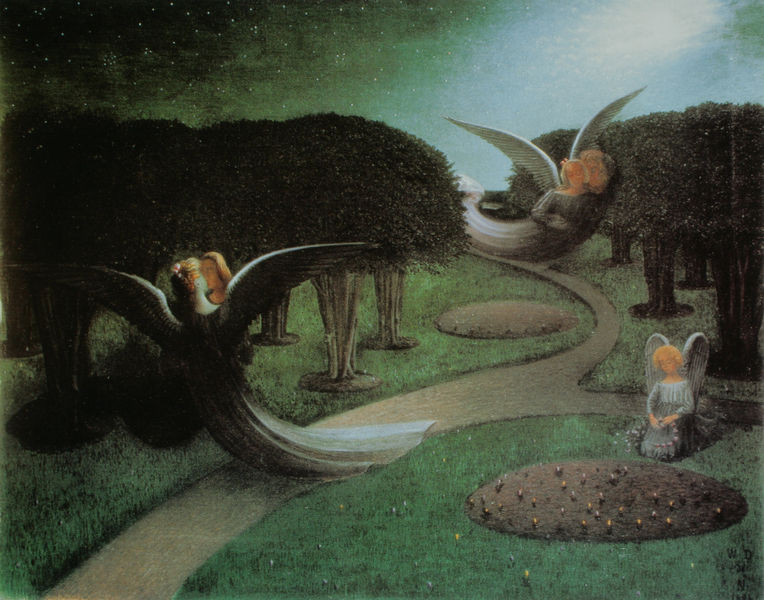
Titel: Engel der Nacht
Künstler: William Degouve de Nuncques
Standort: Otterlo
Institution: Kröller-Müller Museum
Schlagwörter: baum, blau, blätter, dunkel, flügel, gemälde, himmel, laub, schatten, weiß, wolken, bäume, grün, landschaft, teich, abend, bewegung, blumen, braun, frau, geschwungen, grau, hell, kleider, licht, nacht, orange, schwarz, szene, türkis, anlage, gras, park, rasen, schleier, weg, wiese, naive malerei, symbolismus, blond, gefieder, öl, baumstamm, erde, ferne, hügel, natur, stamm, weite, pfad, wege, wiesen, gewand, gold, haare, drei, gewänder, kind, paar, pflanzen, traurig, wald, fliegen, rund, engel, garten, nachthimmel, schwung, schleppe, kuss, küssen, liebe, umarmung, modern, allee, naiv, blümchen, rand, figuren, luft, stämme, max ernst, surrealismus, rothaarig, paradies, mond, stern, flug, ideal, schweben, kreuzung, lichtung, traum, hocken, abendhimmel, sterne, sternenhimmel, illustration, knien, dynamik, fliegend, laubbaum, beten, kranz, puppen, kurve, liebespaar, verschwommen, rotblond, romantisch, laubwald, böcklin, wesen, knieend, kniend, märchen, knieen, laubbäume, blumenkranz, beet, beete, blumenbeet, heilige, wiesenblumen, heilig, geflügelt, waldweg, elfen, phantasie, weggabelung, fantasie, ränder, bitten, symbole, fürchterlich, chagall, gabelung, symbolistisch, kronen, paare, rondell, rotunde, heinrich, buchsbaum, parklandschaft, wünsche, kniet, bosch, träumerisch, blimen, traumhaft, fantastisch, einschweben, belaubt, ehepaarengel, flächenhaft, heiliig, hieronymus bosch, hineinschweben, kindengel, mutterengel, tal der engel, flügle, engel paradies tod